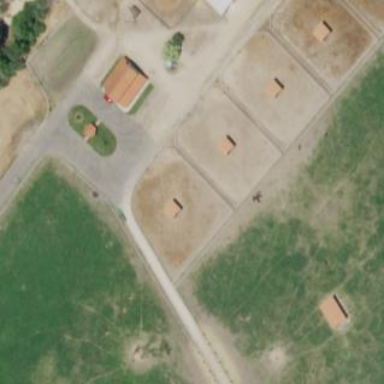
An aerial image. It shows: Paddock enclosed by fence used for animal keeping.